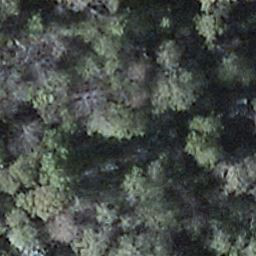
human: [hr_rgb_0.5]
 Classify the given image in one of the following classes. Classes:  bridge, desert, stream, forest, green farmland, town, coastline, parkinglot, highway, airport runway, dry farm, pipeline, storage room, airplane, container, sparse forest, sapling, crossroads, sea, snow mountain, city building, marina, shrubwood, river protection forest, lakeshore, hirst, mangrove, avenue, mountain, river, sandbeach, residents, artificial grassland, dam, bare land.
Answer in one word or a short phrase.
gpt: shrubwood